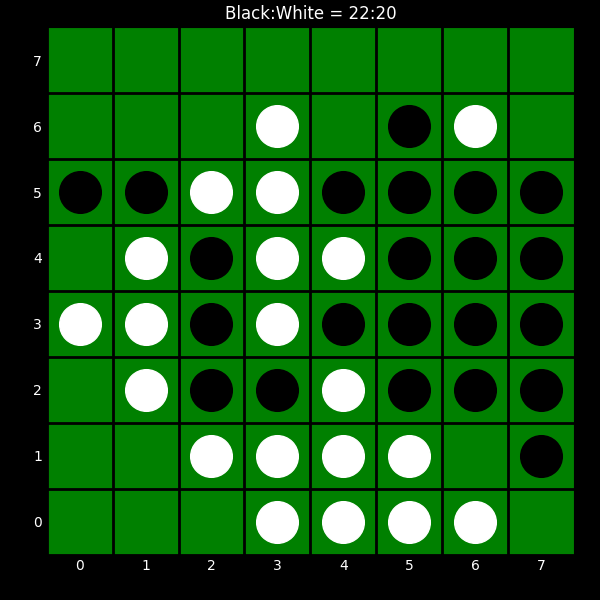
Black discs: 22
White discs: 20